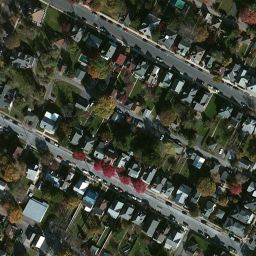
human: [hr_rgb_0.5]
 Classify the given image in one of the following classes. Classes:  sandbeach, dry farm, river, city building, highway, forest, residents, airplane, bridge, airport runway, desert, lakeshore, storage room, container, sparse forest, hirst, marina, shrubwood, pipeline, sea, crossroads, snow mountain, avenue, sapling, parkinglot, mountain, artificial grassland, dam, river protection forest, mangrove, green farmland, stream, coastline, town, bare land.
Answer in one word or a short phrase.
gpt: town